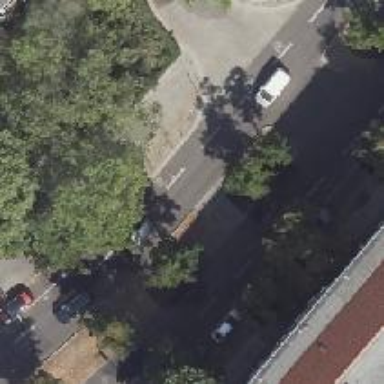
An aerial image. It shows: Unmarked road crossing.